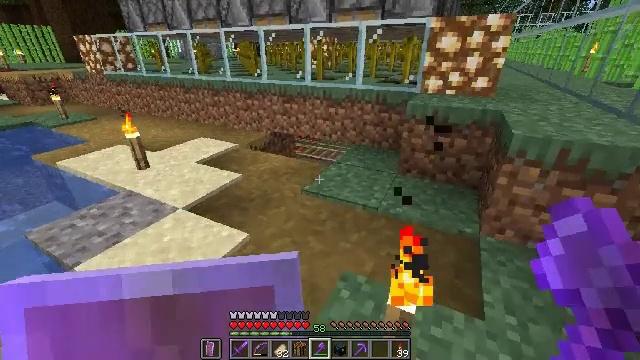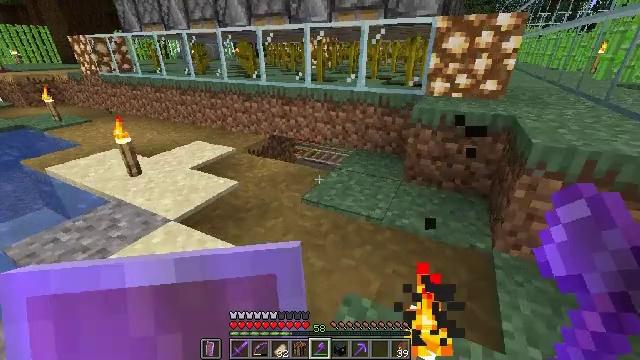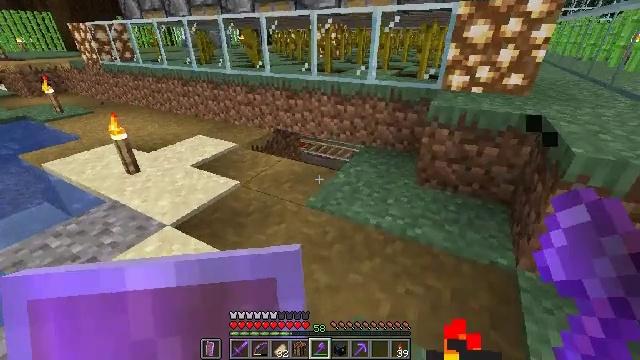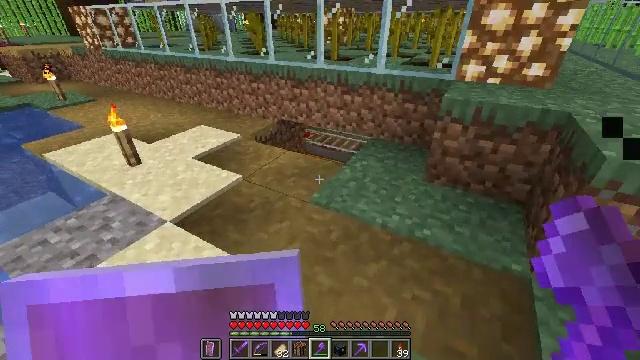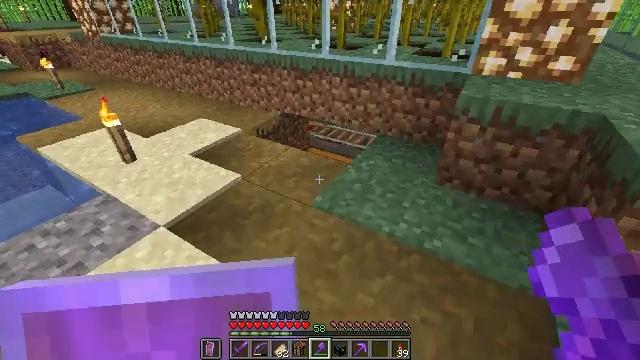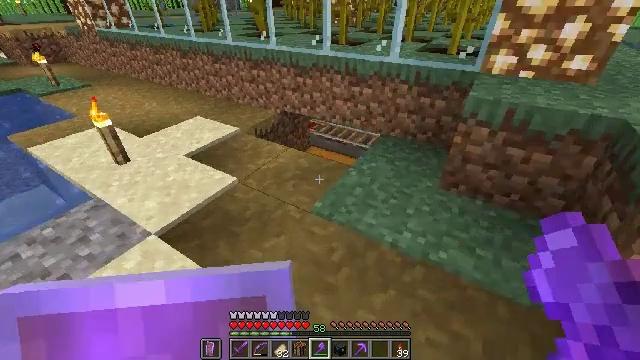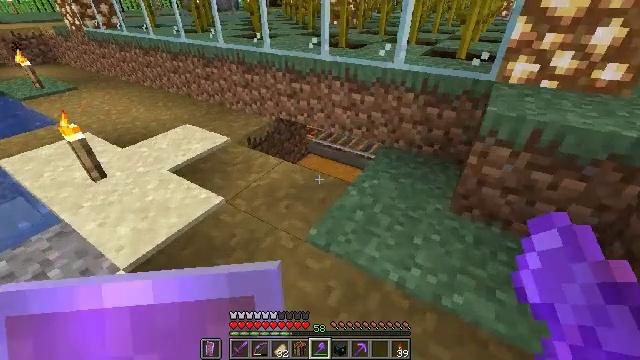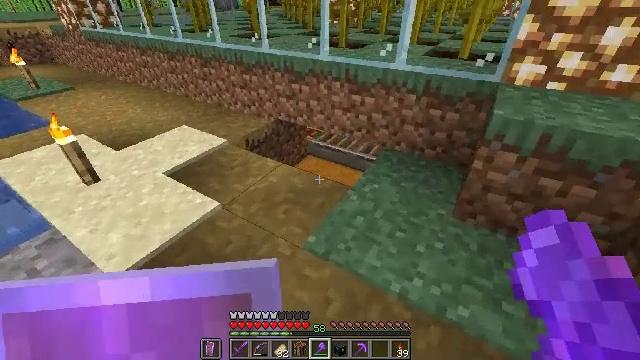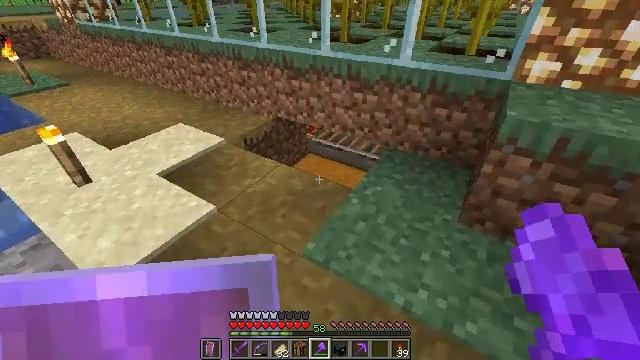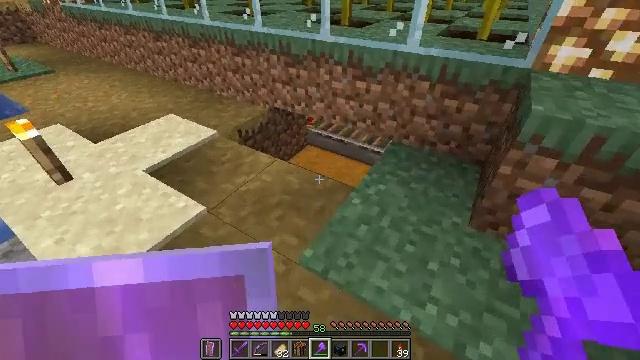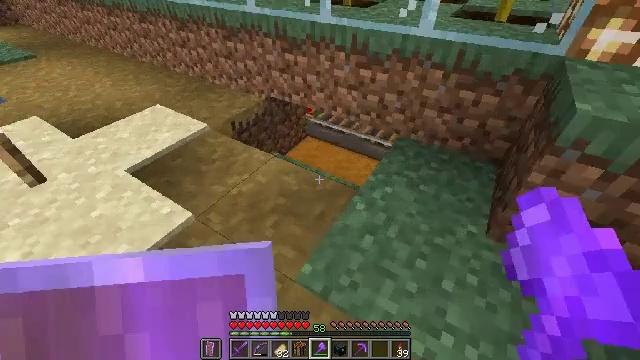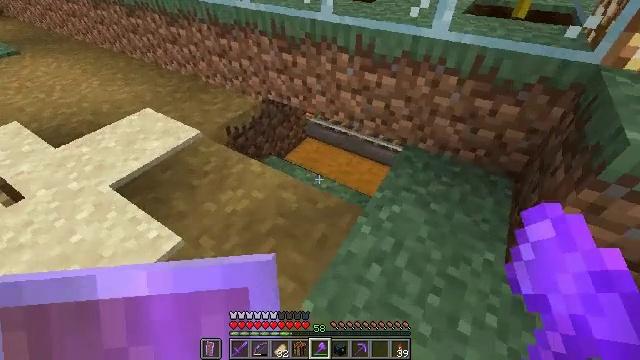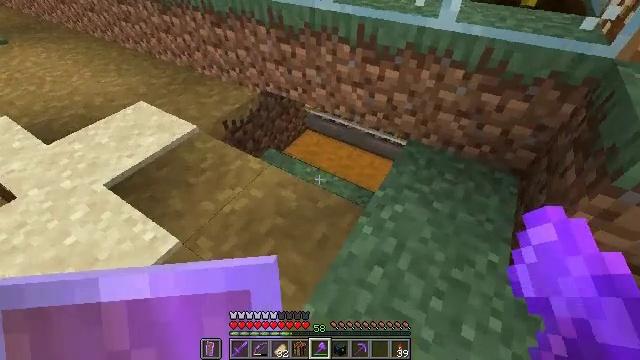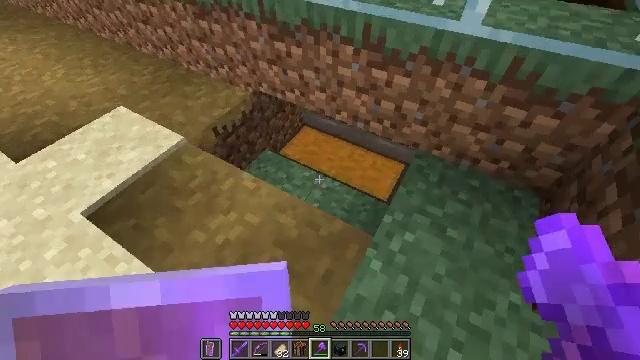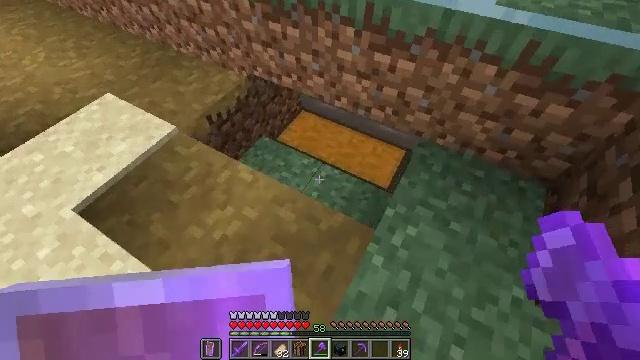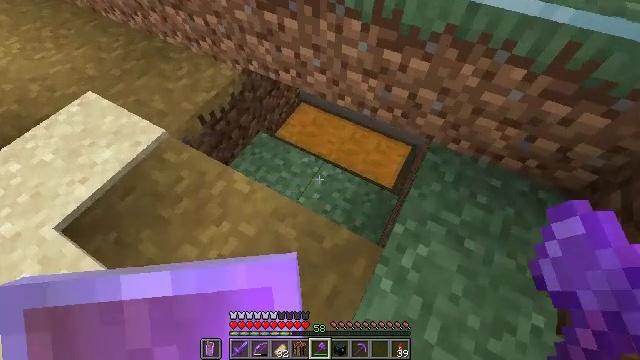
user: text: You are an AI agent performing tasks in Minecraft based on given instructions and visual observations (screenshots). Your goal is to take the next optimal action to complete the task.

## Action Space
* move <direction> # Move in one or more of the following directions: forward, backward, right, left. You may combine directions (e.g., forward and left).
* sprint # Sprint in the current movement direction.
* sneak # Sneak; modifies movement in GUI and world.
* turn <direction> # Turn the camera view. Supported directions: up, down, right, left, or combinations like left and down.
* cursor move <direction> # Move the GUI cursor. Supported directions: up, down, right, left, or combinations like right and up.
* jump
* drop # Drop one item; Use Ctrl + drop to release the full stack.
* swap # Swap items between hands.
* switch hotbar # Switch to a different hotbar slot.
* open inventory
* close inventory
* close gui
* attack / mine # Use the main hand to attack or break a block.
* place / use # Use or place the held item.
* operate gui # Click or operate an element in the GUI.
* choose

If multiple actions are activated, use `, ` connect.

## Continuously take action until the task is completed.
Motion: motion action
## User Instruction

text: Attack the slime block to pick it up.
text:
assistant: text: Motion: move forward
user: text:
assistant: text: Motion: move forward, turn left and down
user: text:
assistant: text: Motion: move forward, turn left and down
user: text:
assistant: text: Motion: move forward, turn left and down
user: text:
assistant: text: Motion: move forward, turn down
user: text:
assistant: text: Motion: move forward
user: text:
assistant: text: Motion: move forward
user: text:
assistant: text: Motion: move forward, turn down
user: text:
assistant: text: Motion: move forward, turn down
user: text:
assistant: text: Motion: move forward, turn down
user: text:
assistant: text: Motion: move forward, turn down
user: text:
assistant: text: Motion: move forward, turn down
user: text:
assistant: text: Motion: move forward, turn down
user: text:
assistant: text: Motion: move forward, turn down
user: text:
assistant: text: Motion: move forward, turn down
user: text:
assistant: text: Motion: move forward, turn down
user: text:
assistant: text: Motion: no_op
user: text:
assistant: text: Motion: turn right
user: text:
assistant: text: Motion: turn right
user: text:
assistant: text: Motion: no_op
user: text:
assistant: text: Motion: no_op
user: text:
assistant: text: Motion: no_op
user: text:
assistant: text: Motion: no_op
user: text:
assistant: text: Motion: use / place
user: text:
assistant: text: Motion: use / place
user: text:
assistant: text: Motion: use / place
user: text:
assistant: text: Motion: no_op
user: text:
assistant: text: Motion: no_op
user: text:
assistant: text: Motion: no_op
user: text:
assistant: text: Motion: no_op